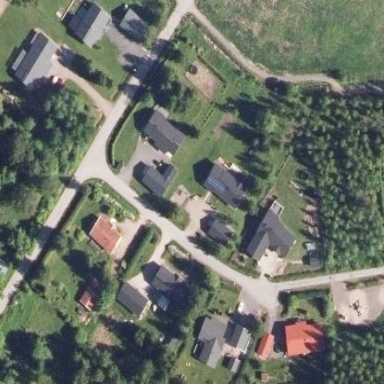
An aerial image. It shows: Residential area.